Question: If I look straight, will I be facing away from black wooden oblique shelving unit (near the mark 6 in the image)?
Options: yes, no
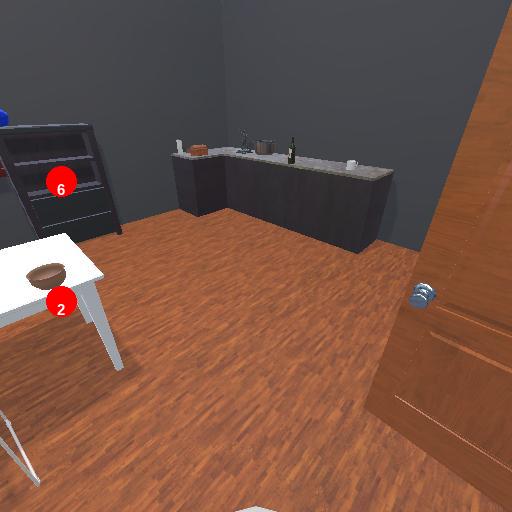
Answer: yes